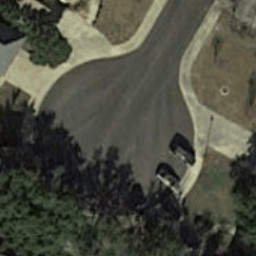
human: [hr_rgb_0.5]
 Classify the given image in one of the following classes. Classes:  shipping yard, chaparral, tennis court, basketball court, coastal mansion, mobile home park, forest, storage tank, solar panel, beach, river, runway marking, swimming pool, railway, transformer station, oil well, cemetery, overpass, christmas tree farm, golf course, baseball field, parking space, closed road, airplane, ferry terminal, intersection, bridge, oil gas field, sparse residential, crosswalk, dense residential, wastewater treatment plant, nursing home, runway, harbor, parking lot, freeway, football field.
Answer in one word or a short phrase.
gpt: closed road